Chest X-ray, PA view. Patient: 53 years old, sex M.
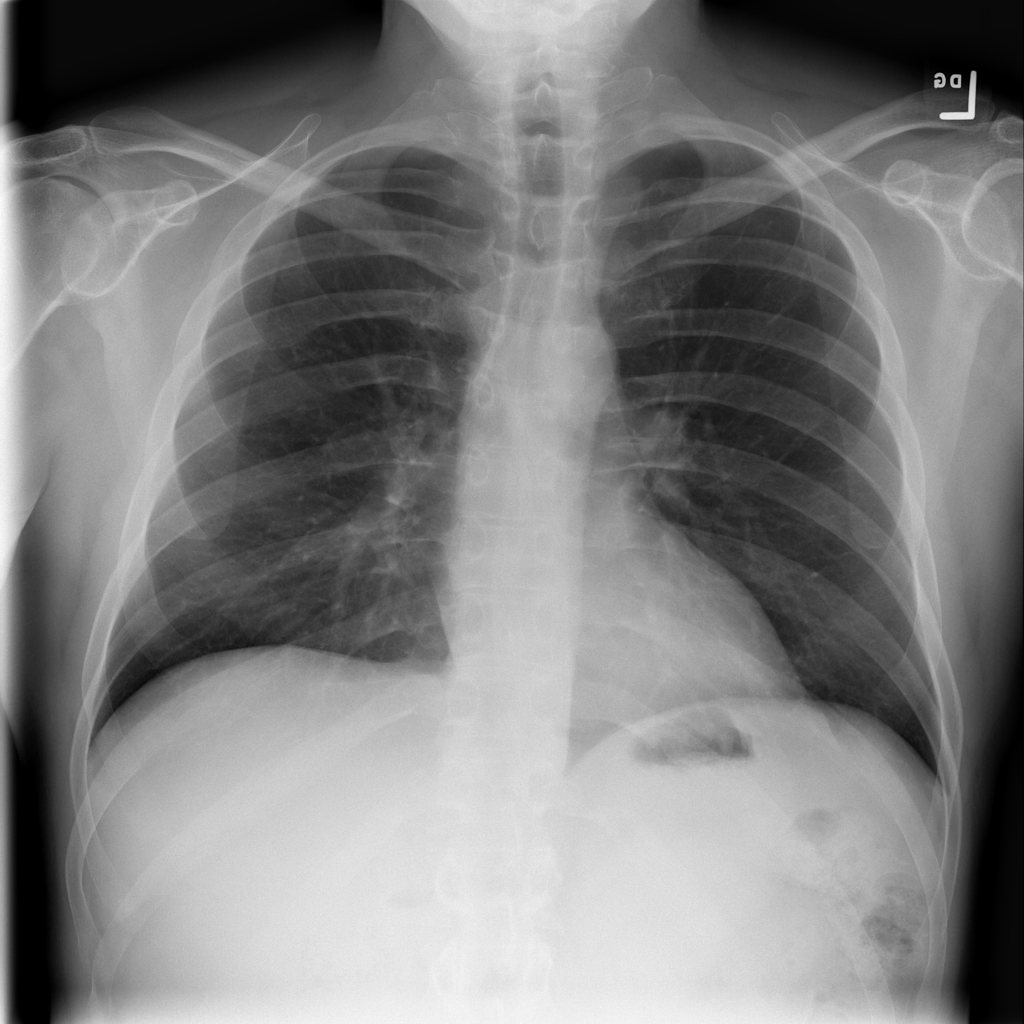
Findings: No Finding